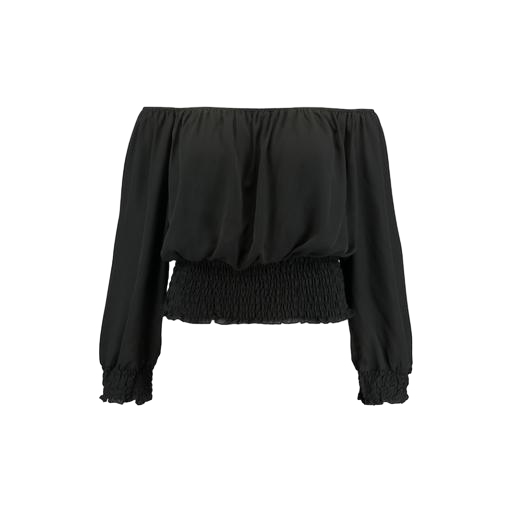
black saint tropez blouse, front long sleeve bardot, bardot top, white background